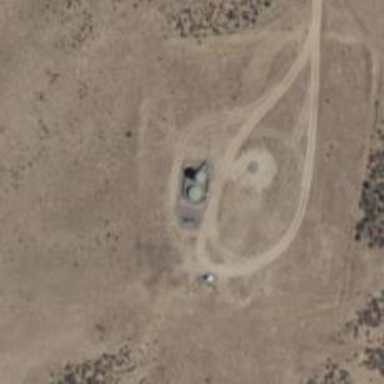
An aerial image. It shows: Storage tank with man-made structure.